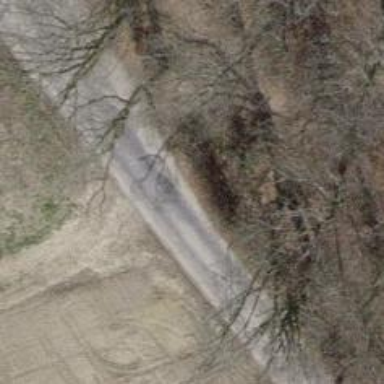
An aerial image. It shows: Service road with grade1 tracktype.